Question:
How to Select ringtone from ringtonePicker dialog and show it in a textview when i press OK and how to set the default checkbox to 'Default ringtone';currently it is in 'Andromeda'
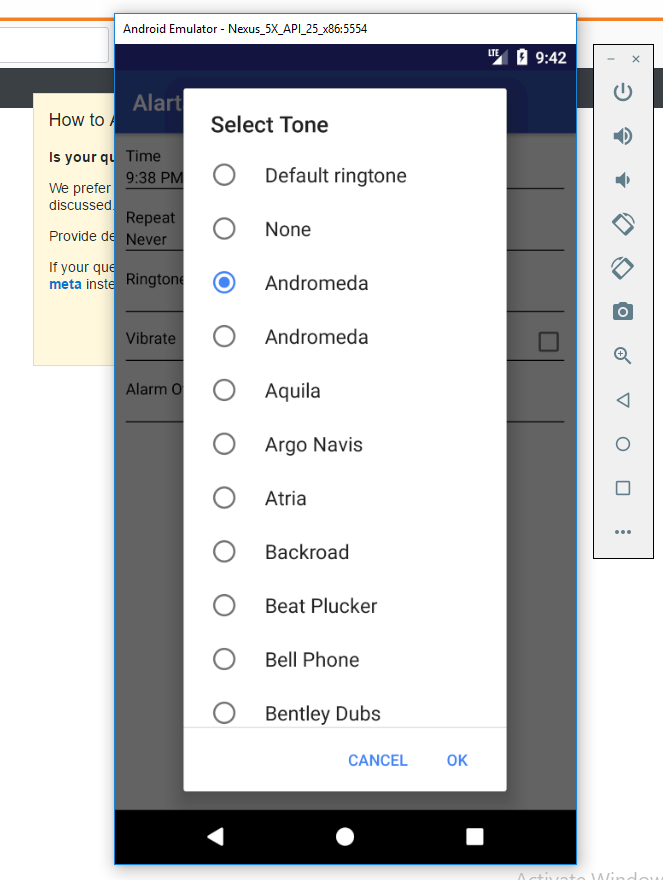
Answer: This is how i did it, just replace ringtone type for type You need.
Show dialog:
'''
private void getNotificationSound() {
Intent intent = new Intent(RingtoneManager.ACTION_RINGTONE_PICKER);
intent.putExtra(RingtoneManager.EXTRA_RINGTONE_TYPE, RingtoneManager.TYPE_NOTIFICATION);
intent.putExtra(RingtoneManager.EXTRA_RINGTONE_TITLE, "Select Alert Tone");
intent.putExtra(RingtoneManager.EXTRA_RINGTONE_EXISTING_URI, (Uri) null);
this.startActivityForResult(intent, 8);
}
'''
Get user selection:
'''
@Override
protected void onActivityResult(final int requestCode, final int resultCode, final Intent intent) {
if (resultCode == Activity.RESULT_OK && requestCode == 8) {
Uri uri = intent.getParcelableExtra(RingtoneManager.EXTRA_RINGTONE_PICKED_URI);
if (uri != null) {
Log.d(TAG, uri.toString());
Ringtone ringtone = RingtoneManager.getRingtone(this, uri);
String title = ringtone.getTitle(this);
tvSoundName.setText("Alert Sound: " + title);
}
}
}
'''